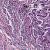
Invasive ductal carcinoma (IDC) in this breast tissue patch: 1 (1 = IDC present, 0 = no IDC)